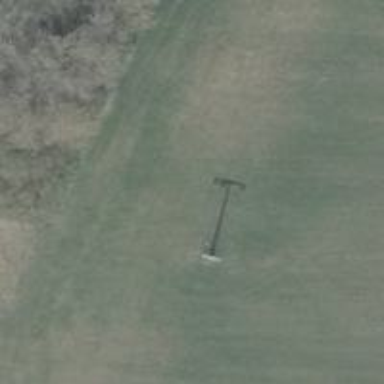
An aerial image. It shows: Minor power line.